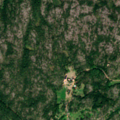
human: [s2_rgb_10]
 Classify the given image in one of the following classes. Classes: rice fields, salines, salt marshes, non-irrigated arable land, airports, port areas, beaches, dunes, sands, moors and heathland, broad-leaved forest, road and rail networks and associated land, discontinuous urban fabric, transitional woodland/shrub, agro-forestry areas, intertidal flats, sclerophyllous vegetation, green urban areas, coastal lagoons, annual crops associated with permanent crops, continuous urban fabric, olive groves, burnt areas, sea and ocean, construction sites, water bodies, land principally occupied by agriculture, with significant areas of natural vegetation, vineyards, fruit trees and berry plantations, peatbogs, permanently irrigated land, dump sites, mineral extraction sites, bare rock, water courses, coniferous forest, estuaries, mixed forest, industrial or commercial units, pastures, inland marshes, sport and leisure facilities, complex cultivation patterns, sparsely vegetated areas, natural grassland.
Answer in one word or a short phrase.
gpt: coniferous forest, mixed forest, bare rock